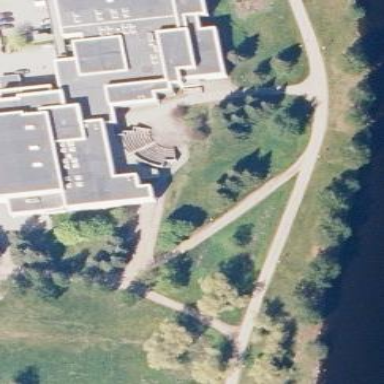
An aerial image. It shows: Arts centre building.